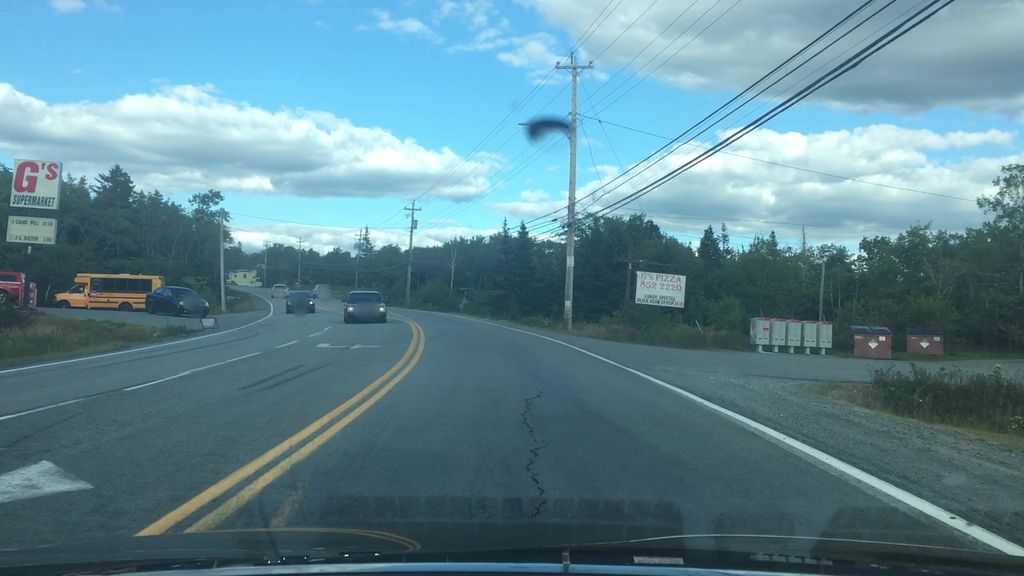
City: halifax